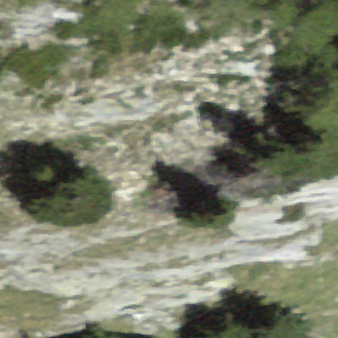
Label: other